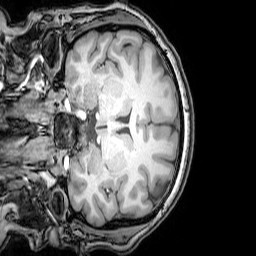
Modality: T1w
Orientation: coronal
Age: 24
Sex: female
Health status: healthy
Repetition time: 0.081 s
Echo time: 0.037 s